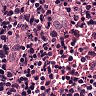
Metastatic tissue present: no